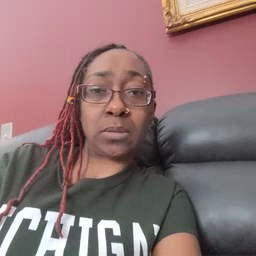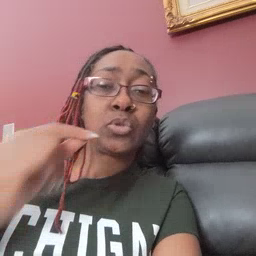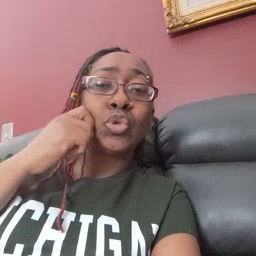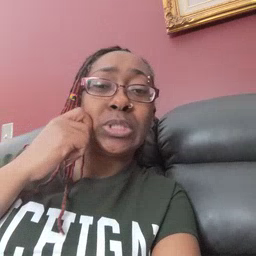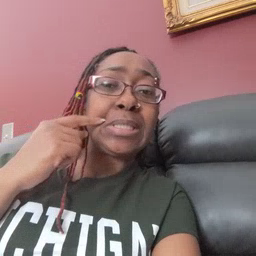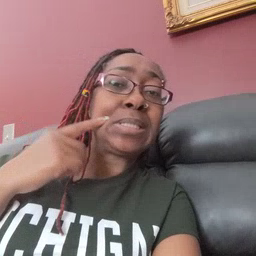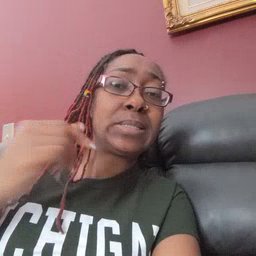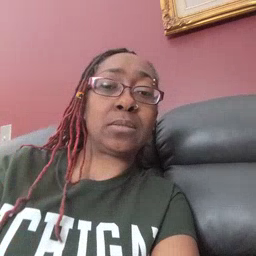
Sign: cheek